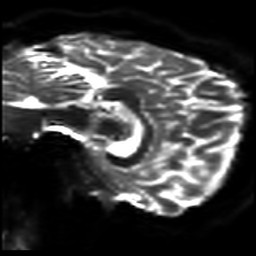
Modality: DWI
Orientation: sagittal
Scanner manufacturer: philips
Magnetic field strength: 7 T
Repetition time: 9.612 s
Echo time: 0.073 s